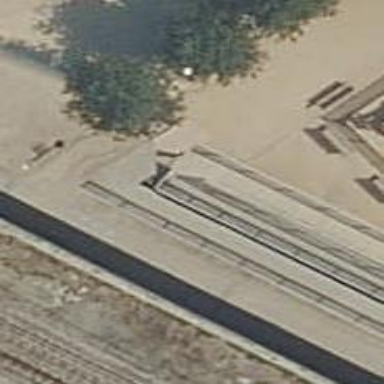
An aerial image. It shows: Concrete footway bridge.